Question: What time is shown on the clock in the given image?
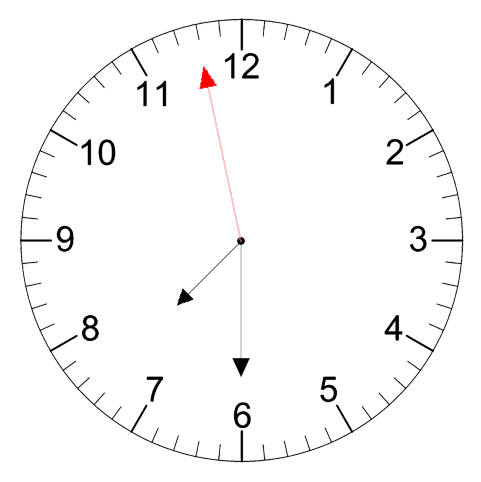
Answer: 07:29:58